Field crop: tomato
Growth stage: 2
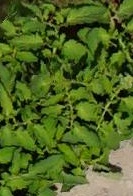
Species: tomato